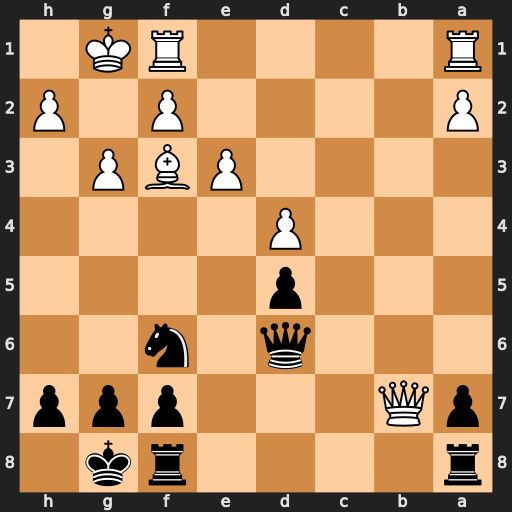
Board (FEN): r4rk1/pQ3ppp/3q1n2/3p4/3P4/4PBP1/P4P1P/R4RK1
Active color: b
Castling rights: -
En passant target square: -
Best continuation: Rfb8 Qb3 Rxb3